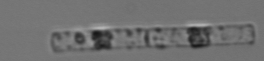
Label: Leptocylindrus